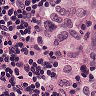
Metastatic tissue present: yes